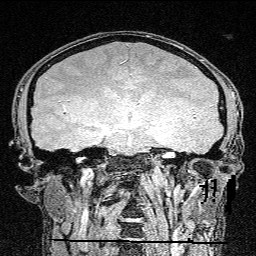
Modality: FLASH
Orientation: sagittal
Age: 26
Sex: male